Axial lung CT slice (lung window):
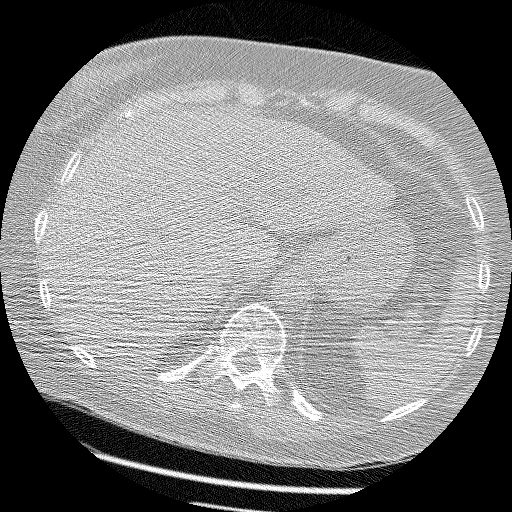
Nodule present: no